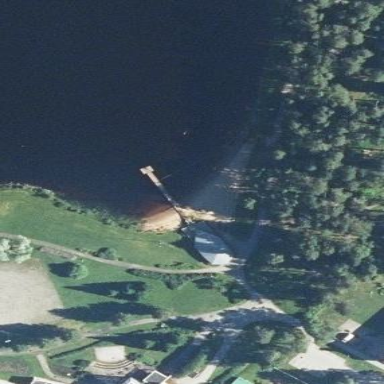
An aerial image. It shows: Sandy beach perfect for swimming.